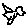
Label: bird